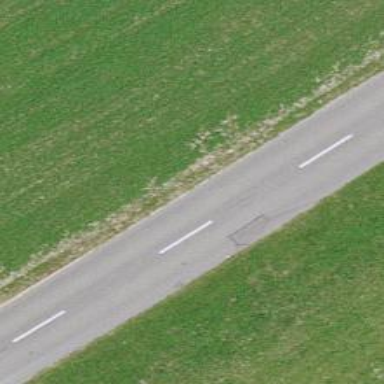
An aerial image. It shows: Tertiary road.